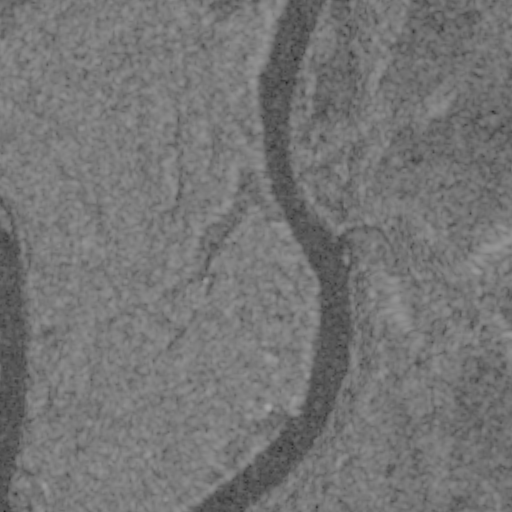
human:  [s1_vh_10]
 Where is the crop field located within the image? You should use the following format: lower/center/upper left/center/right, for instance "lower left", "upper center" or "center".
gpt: The crop field is located in the upper left of the image.
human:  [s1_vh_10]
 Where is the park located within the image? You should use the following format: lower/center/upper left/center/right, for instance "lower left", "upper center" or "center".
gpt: The park is located in the lower center of the image.
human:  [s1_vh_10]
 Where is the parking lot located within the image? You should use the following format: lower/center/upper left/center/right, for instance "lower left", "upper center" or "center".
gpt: The parking lot is located in the lower left of the image.
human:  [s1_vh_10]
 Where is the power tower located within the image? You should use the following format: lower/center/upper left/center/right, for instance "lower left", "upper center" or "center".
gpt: The power tower is located in the upper center of the image.
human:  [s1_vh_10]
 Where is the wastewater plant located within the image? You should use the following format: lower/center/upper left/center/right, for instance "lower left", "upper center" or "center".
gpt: The wastewater plant is located in the upper center of the image.
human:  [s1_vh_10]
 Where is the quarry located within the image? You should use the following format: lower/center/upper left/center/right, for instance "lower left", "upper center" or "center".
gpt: There is no quarry in the image.

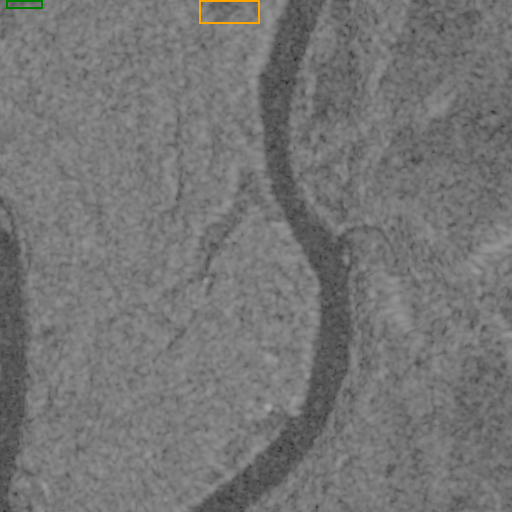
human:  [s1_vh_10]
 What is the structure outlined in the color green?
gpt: The structure outlined in green is a crop field.
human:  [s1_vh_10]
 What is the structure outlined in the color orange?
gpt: The structure outlined in orange is a wastewater plant.
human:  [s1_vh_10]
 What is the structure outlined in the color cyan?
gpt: There is no cyan outline.